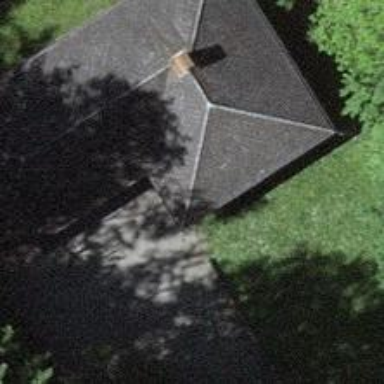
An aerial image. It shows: Shelter within building.